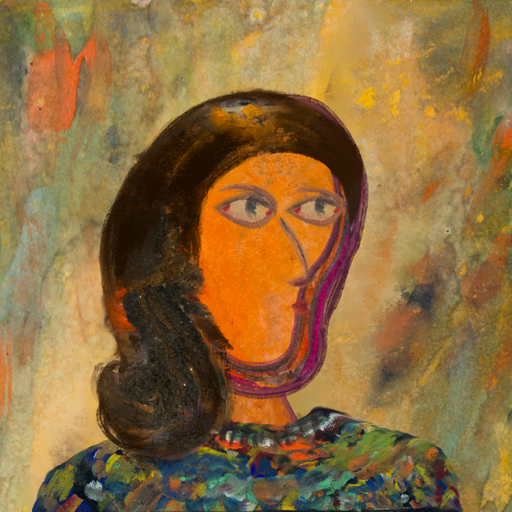
Background: Comrade, Head And Neck Side: Hypocrite_w_Hair, Face Side: GypsyMother, Bust: An_Impression, Hair Side: Gypsy_Queen, Head Accessory: Blank, Second Necklace: Blank, Necklace: In_The_Sun, Baby: Blank